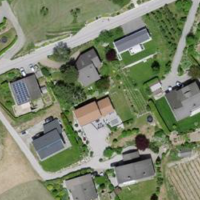
EUNIS habitat code: 54
Species observed at this site:
Petasites albus